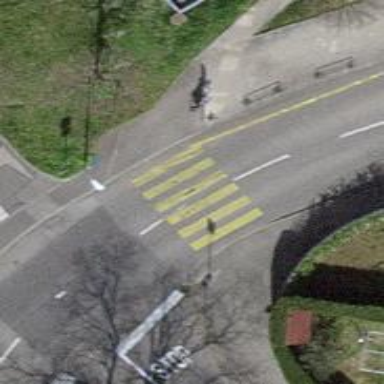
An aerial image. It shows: Zebra crossing on the road.